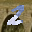
Label: 2